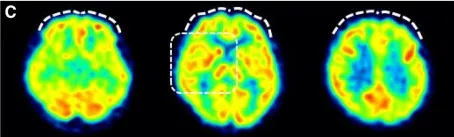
Changes in cerebral blood flow during the course of treatment. , respectively, to show a magnified view of the insular cortex area. The voxel values are normalized by the average counts-per-voxel with the cerebellum being 50; the color bar represents from 5 to 65. But not in ,. Is reduced in.
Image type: radiology (spect)